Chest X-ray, PA view. Patient: 69 years old, sex M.
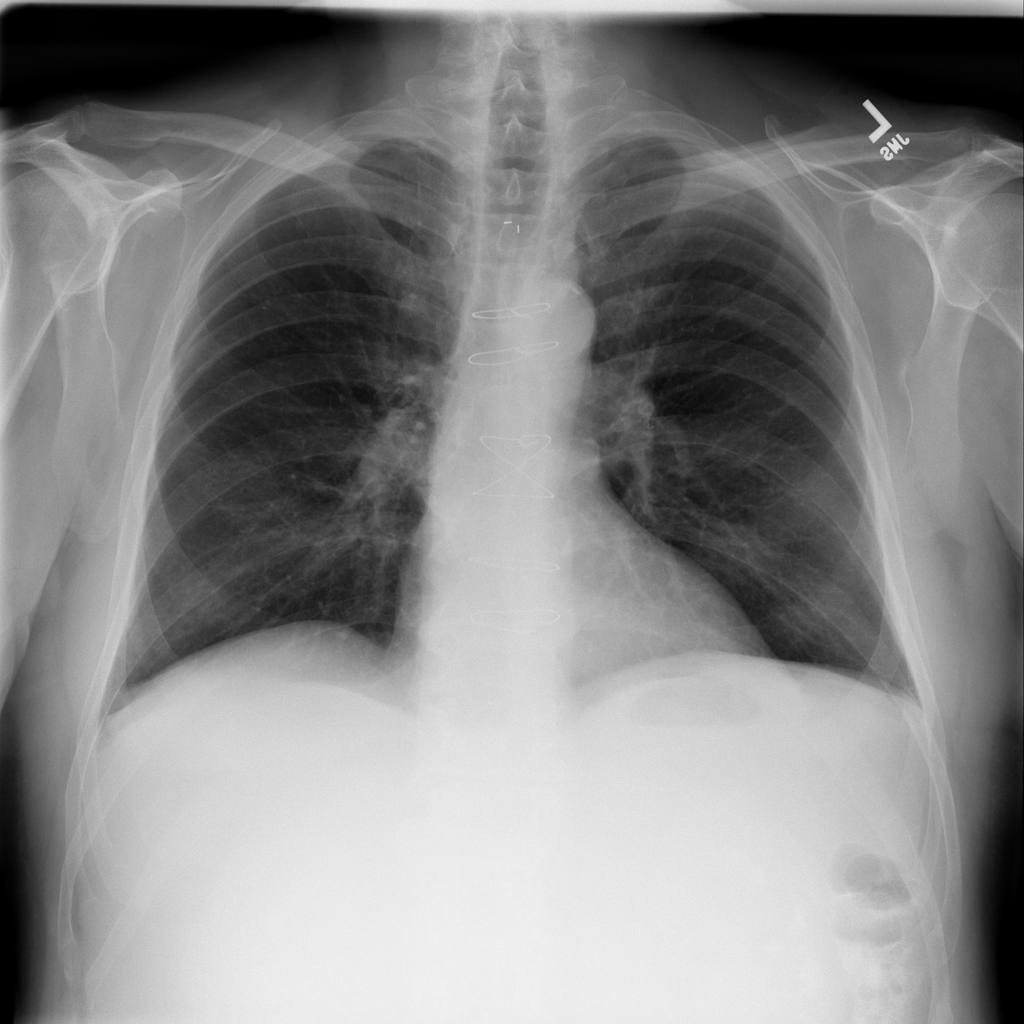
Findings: No Finding